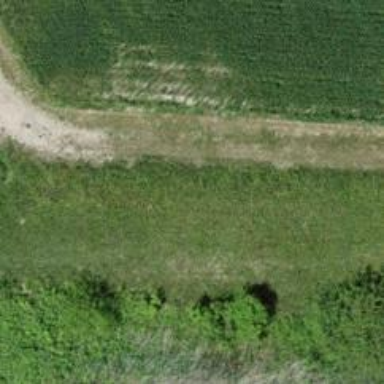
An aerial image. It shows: Grass track with grade 5 tracktype.